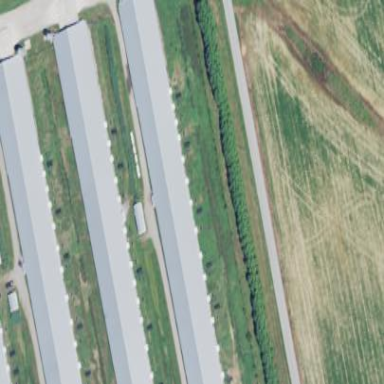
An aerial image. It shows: Farm auxiliary building.